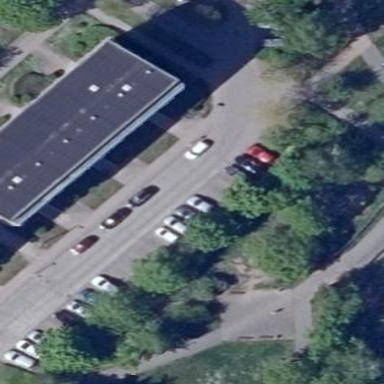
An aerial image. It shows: Parking area with surface.